Field crop: tomato
Growth stage: 1
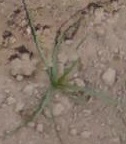
Species: cyperus